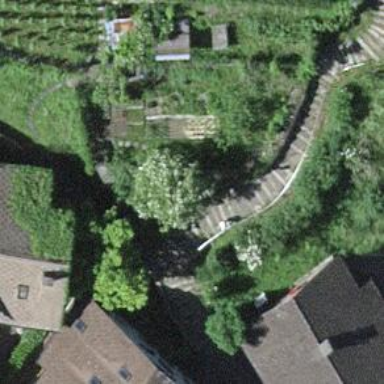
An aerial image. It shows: Retaining wall.